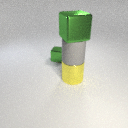
large green metal cube above large gray rubber cylinder